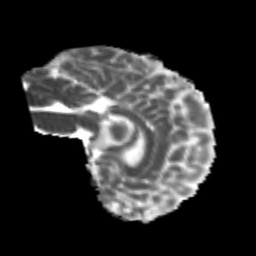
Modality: MD
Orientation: sagittal
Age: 24
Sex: female
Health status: healthy
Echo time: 0.074 s